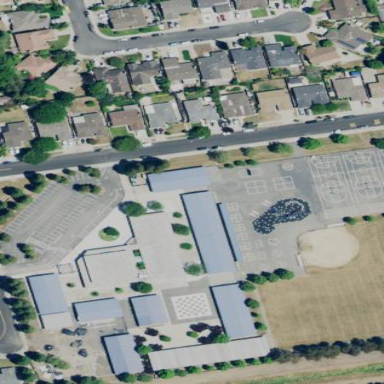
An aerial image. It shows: School.